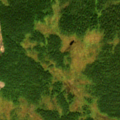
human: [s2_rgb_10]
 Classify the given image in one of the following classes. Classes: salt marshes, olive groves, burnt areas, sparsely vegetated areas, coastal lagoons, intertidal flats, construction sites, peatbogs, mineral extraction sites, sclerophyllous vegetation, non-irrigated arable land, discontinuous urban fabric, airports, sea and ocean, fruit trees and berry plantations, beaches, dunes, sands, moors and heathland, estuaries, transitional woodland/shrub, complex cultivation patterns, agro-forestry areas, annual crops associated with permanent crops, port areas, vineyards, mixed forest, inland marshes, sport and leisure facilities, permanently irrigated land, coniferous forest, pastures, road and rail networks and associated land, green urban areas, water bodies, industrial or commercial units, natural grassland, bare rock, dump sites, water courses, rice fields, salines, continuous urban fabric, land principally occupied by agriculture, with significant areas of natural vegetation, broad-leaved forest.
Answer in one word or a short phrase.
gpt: coniferous forest, transitional woodland/shrub